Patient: sex F, age 66
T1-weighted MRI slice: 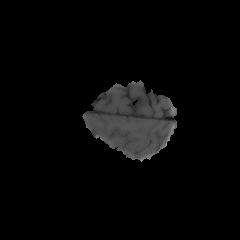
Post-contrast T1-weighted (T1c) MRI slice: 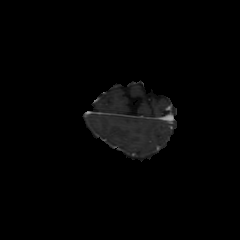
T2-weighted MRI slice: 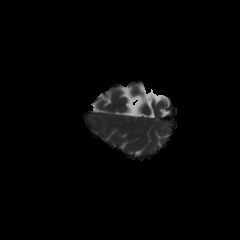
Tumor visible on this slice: no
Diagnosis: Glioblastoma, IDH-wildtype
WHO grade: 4